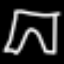
Label: pants